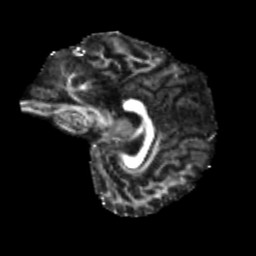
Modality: FA
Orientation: sagittal
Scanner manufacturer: siemens
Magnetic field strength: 3 T
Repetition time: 4 s
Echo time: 0.0594 s